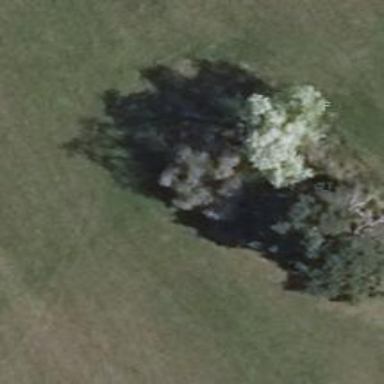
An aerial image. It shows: Deciduous broadleaved tree.